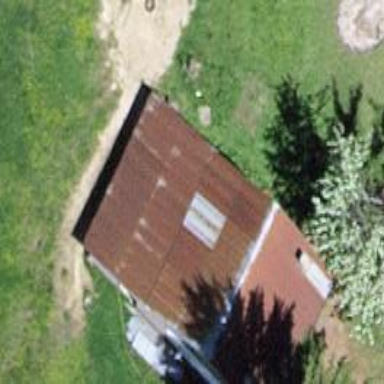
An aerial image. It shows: Farm building.